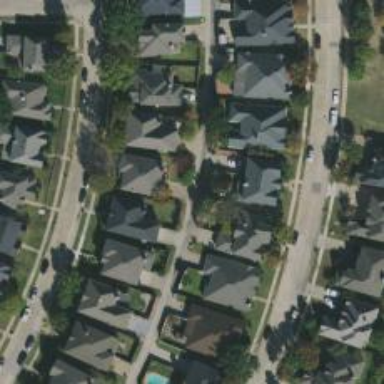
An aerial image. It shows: Alley classified as service road.